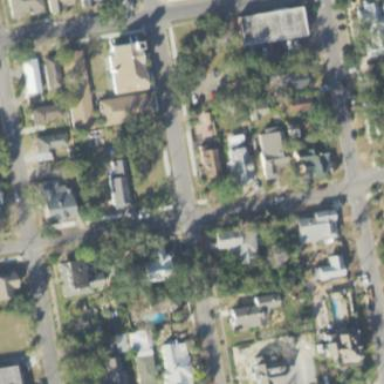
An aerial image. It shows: This residential area consists of single-family homes.